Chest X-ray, PA view. Patient: 45 years old, sex M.
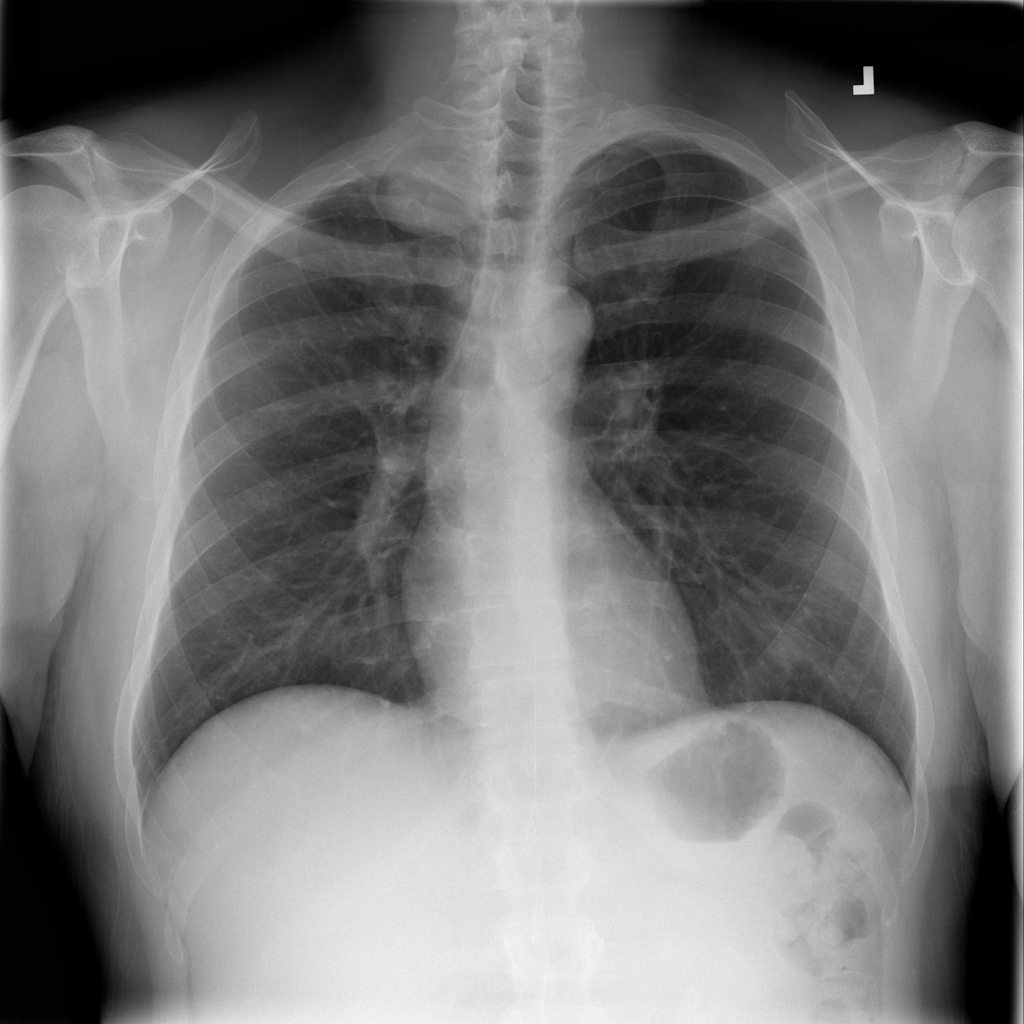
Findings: Mass